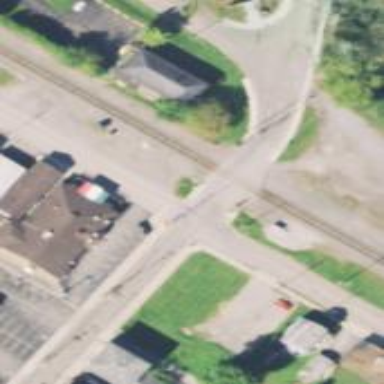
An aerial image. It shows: Railway crossing.